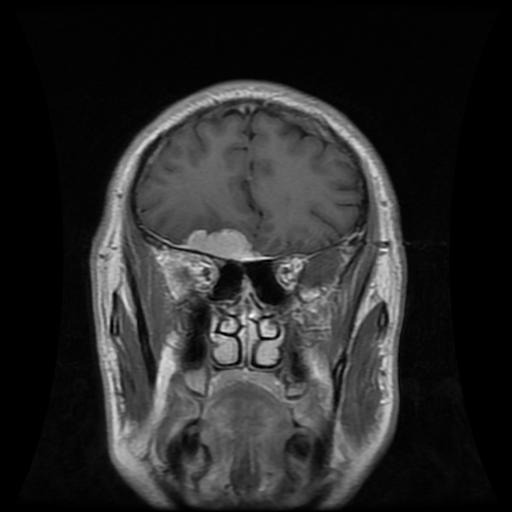
Label: meningioma